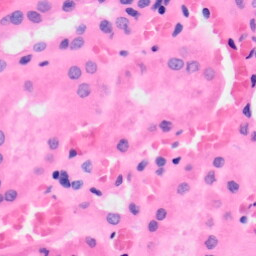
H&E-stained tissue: Kidney